Interaction volume radius: 5 \u00c5
Interaction volume height: 10 \u00c5
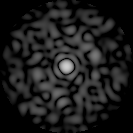
Disorder parameter: 0.7874